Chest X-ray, PA view. Patient: 59 years old, sex M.
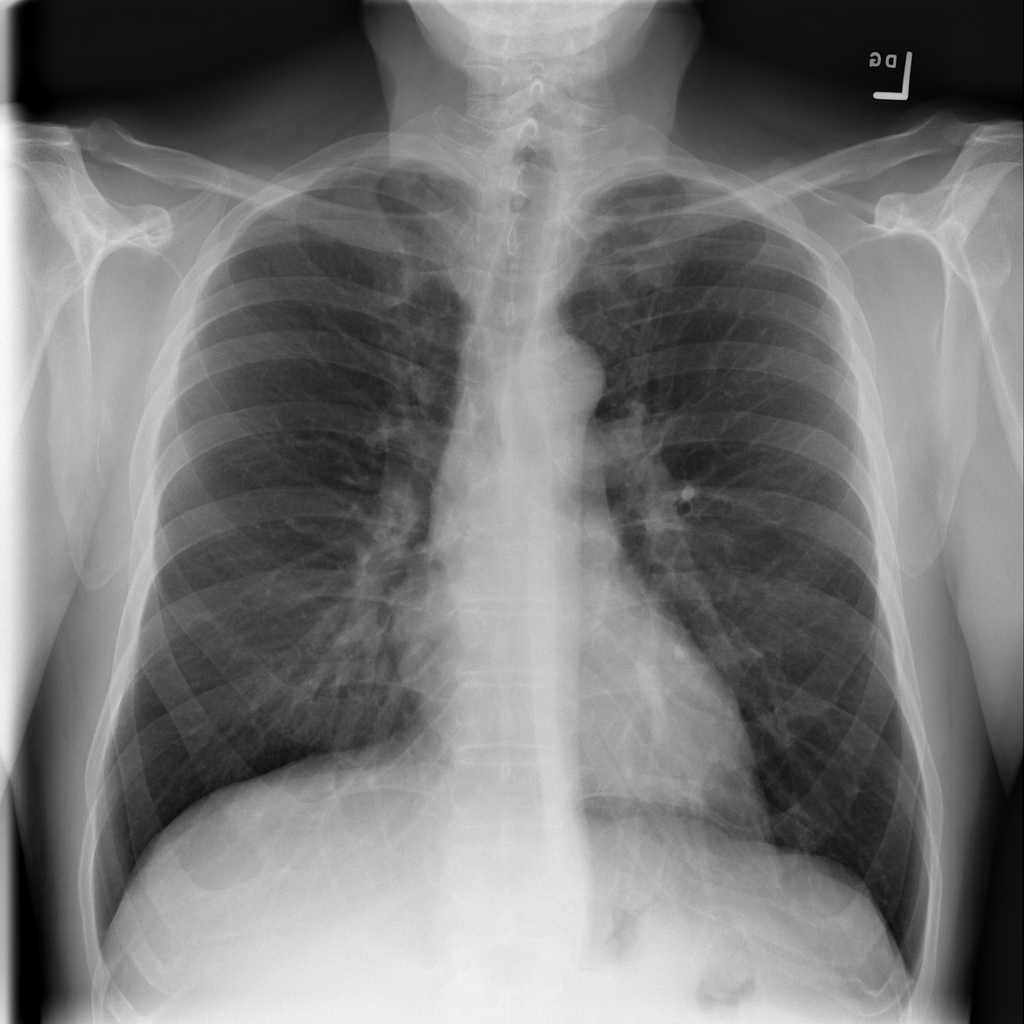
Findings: No Finding